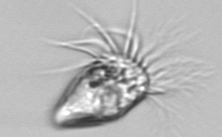
Label: Strombidium_morphotype1